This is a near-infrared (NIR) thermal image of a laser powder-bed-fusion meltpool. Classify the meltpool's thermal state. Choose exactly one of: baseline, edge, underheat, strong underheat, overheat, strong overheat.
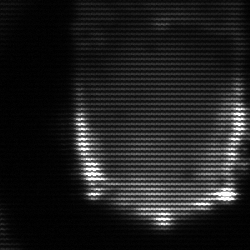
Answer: baseline